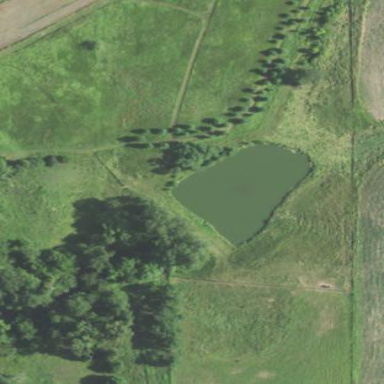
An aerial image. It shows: Peaceful pond surrounded by nature.